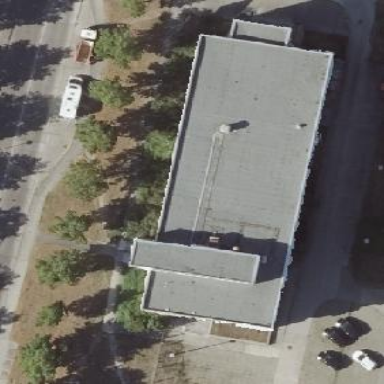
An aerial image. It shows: Office building.